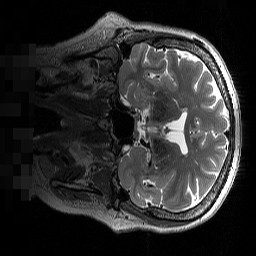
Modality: T2w
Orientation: coronal
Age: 59
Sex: female
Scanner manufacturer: siemens
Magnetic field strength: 3 T
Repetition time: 3.39 s
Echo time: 0.39 s